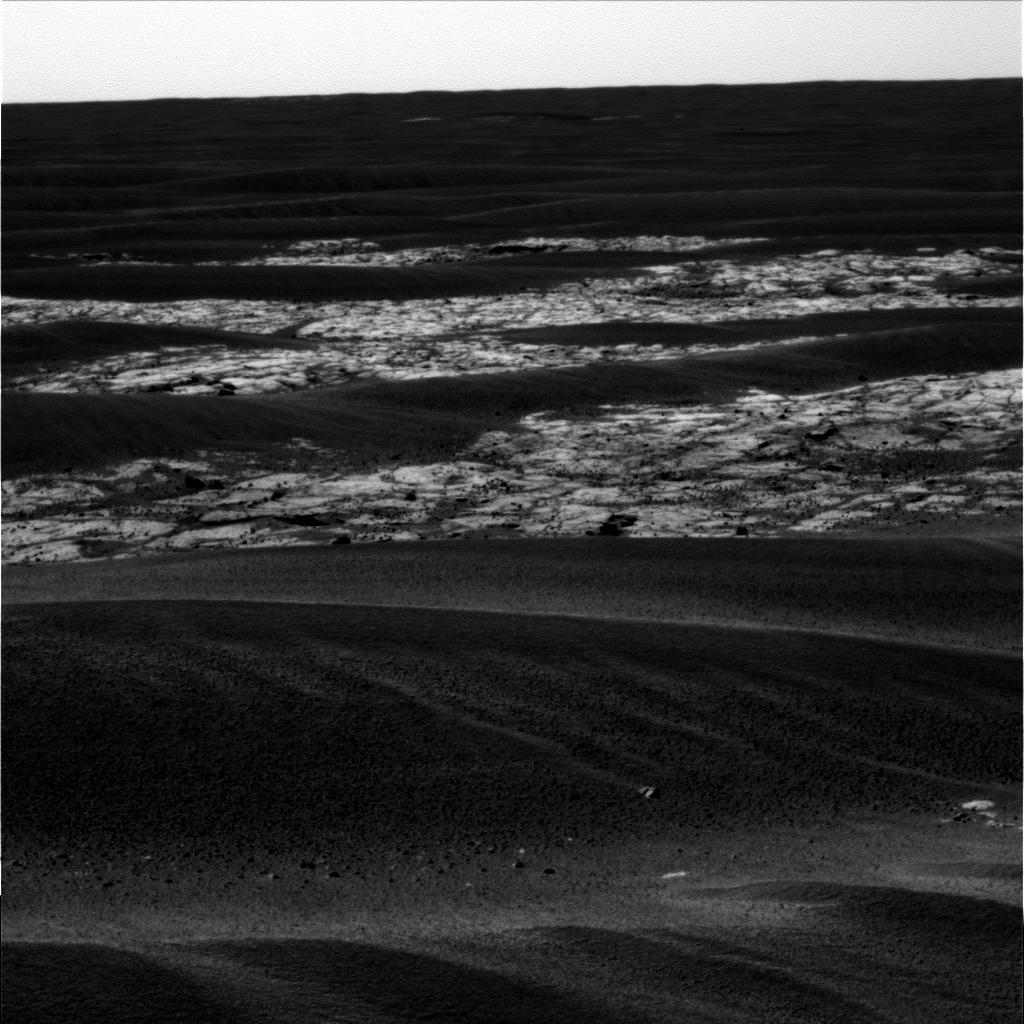
Terrain classes present: Bedrock, Gravel / Sand / Soil, Sky / Distant Mountains